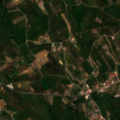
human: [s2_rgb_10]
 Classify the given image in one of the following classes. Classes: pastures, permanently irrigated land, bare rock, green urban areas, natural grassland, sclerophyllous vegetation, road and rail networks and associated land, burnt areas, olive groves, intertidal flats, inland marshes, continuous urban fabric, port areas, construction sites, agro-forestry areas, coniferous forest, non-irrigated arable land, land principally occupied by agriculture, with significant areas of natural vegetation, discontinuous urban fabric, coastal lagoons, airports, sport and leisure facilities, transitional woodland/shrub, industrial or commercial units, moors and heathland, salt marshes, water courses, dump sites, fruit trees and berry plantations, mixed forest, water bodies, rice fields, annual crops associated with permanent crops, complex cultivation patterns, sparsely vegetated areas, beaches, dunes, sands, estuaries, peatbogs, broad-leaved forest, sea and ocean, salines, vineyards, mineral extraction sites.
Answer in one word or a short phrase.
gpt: olive groves, annual crops associated with permanent crops, land principally occupied by agriculture, with significant areas of natural vegetation